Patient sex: F
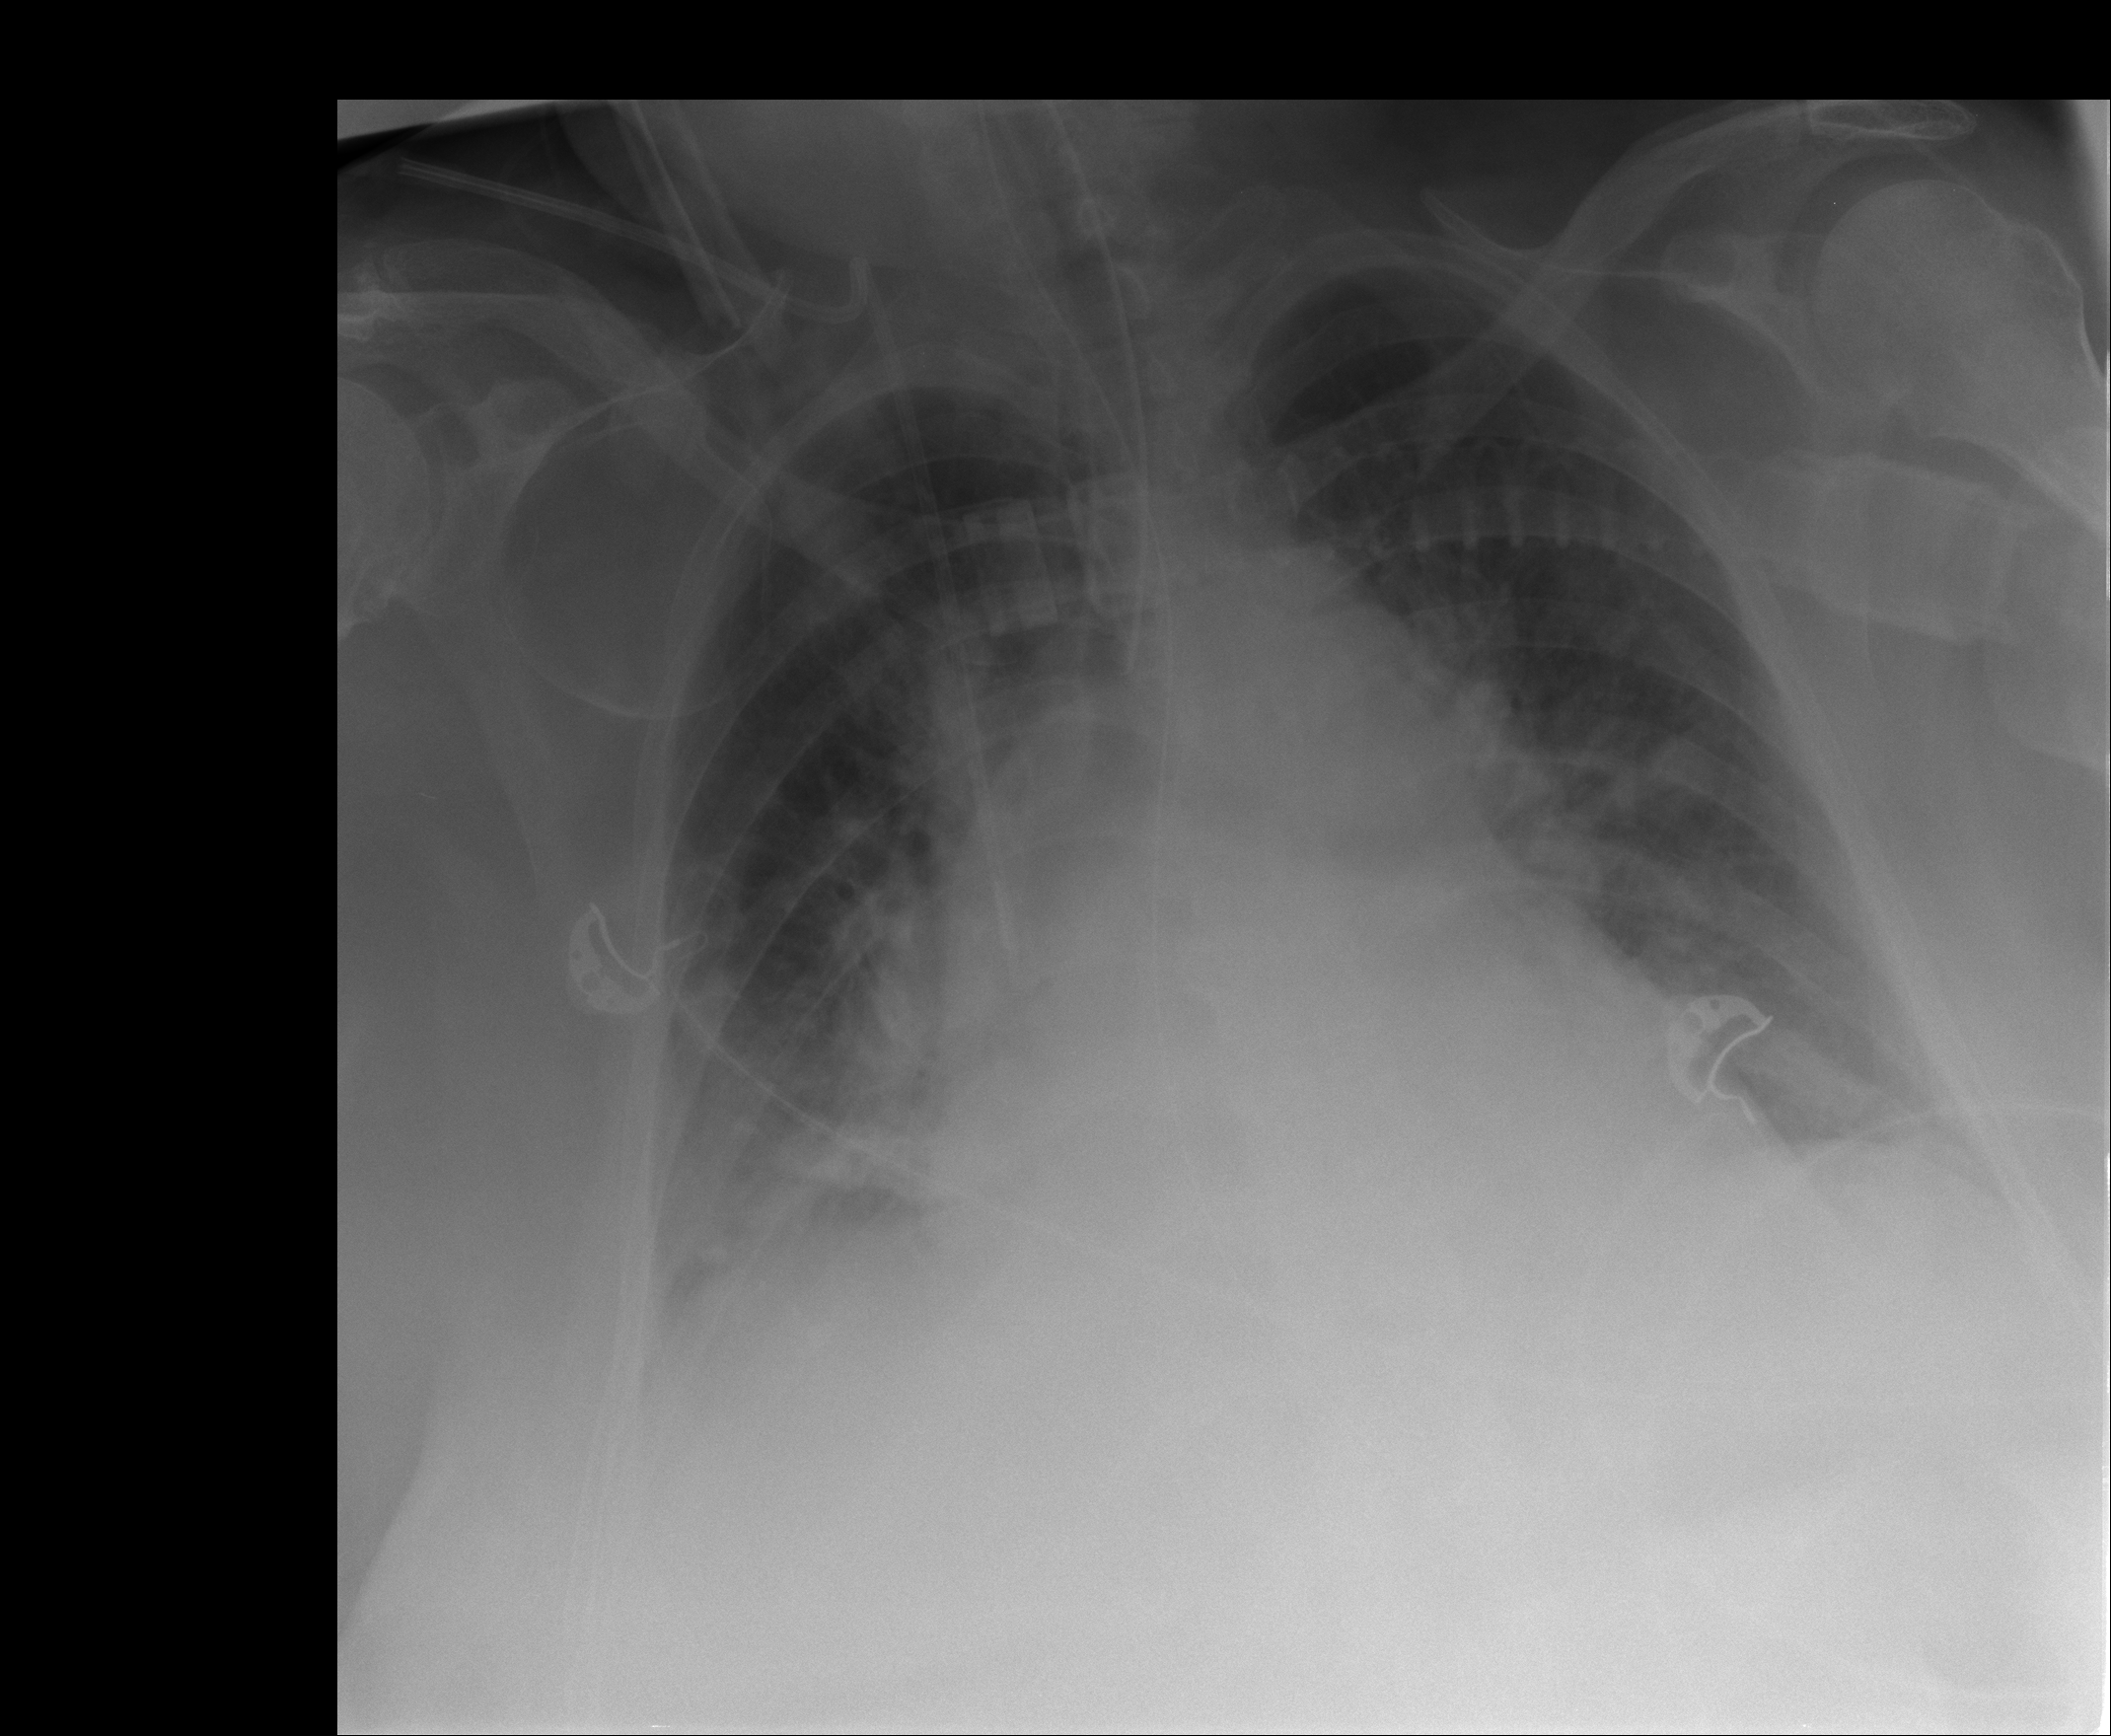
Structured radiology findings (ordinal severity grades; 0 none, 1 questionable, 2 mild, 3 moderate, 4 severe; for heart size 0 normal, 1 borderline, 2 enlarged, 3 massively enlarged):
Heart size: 2
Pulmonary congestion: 3
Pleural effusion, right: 2
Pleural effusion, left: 1
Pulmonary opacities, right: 2
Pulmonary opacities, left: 2
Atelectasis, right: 2
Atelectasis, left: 2